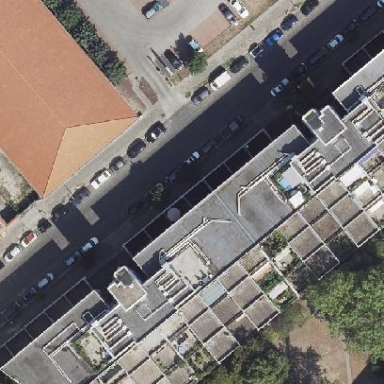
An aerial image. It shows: Part of building.